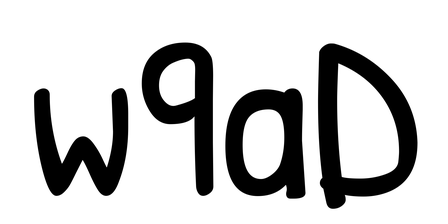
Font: PatrickHand-Regular